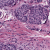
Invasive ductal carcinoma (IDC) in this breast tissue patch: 0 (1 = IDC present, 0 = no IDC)